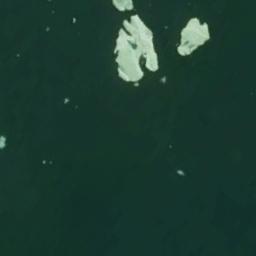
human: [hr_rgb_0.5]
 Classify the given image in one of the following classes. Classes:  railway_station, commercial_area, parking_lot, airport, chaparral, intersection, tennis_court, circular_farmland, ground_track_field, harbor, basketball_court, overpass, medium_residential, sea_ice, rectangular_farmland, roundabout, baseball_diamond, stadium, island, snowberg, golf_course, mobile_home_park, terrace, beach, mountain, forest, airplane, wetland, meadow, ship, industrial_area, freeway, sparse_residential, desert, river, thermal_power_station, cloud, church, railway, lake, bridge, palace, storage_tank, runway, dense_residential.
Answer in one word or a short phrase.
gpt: sea_ice